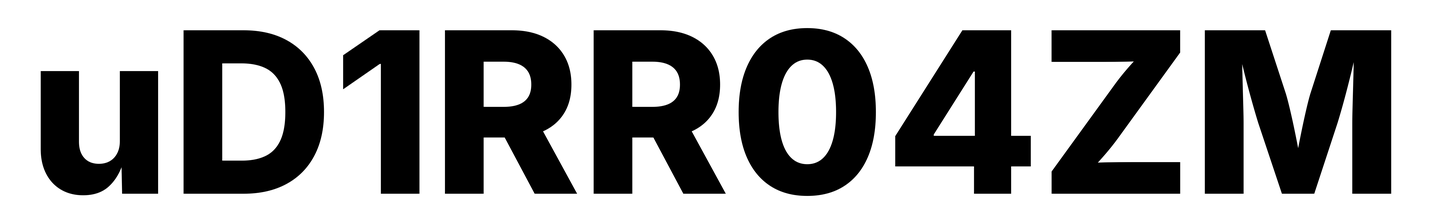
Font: Inter_ExtraBold